Current action and preconditions to check: path_clear

Your task: For each precondition in the list above, predict whether it will hold at this action.

Consider the current scene as observed from the mobile robot's camera, and analyze the predicted future states of all dynamic agents (e.g., people, animals, vehicles, or any moving entities) within the NEXT SECOND.

IMPORTANT: Only answer "very likely" if you are absolutely certain—based on strong, clear evidence—that a dynamic agent will violate the precondition in the predicted future state. Do NOT answer "very likely" for unlikely, ambiguous, or low-probability risks.

Ask yourself for each precondition: Is there a high probability, with clear and convincing evidence, that the predicted future states of any dynamic agent will interfere with the predicted future state of the currently executing action within the NEXT SECOND, causing that precondition to fail?

Assess the risk level based on these predictions. Use "likely" or "very likely" if motions create a clear risk of interference.

Use "neutral" or "improbable" if agents are nearby but their predicted paths are clearly diverging or non-conflicting.

Failure Risk Categories: "very improbable", "improbable", "neutral", "likely", "very likely"

Answer Format: Output ONLY the probability_of_failure value from these categories: "very improbable", "improbable", "neutral", "likely", "very likely"

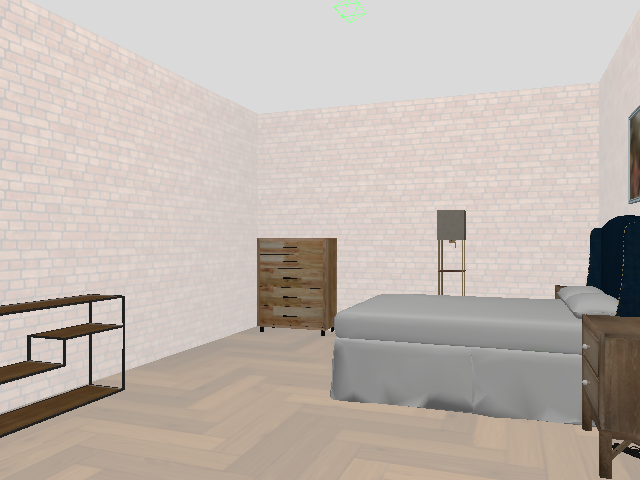

Answer: very improbable